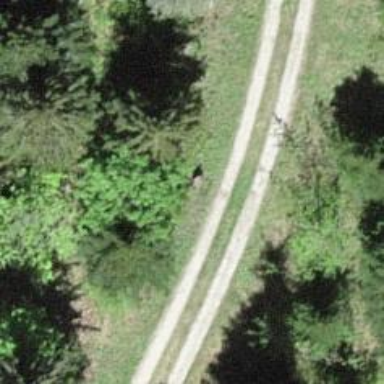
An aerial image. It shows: Track road with grade3 tracktype.